Field crop: maize
Growth stage: 2
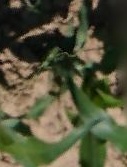
Species: maize